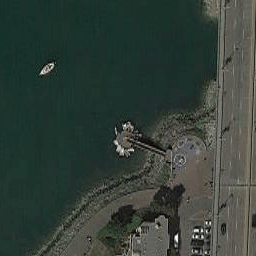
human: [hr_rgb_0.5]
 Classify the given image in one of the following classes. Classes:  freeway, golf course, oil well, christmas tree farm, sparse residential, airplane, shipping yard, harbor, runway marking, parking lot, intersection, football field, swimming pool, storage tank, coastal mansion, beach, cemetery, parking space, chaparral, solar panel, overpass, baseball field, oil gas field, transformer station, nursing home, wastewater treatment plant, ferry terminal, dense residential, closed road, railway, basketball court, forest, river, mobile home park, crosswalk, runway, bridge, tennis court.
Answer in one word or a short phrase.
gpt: ferry terminal